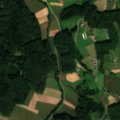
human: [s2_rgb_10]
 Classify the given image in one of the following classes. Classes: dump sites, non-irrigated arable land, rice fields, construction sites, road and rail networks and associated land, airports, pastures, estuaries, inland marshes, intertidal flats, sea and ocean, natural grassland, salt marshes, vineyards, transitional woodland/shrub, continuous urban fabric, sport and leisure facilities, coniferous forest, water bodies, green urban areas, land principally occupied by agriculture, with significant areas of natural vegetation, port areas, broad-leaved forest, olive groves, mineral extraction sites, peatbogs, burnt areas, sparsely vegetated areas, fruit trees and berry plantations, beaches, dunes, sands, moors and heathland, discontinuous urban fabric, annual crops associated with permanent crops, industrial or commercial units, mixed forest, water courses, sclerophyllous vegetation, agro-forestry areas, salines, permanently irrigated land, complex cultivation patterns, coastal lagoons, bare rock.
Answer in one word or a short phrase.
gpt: complex cultivation patterns, land principally occupied by agriculture, with significant areas of natural vegetation, broad-leaved forest